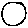
Label: circle